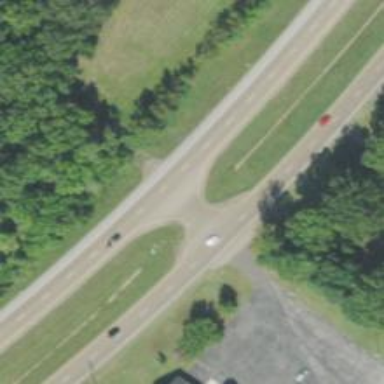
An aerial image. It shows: Dual carriageway trunk road.